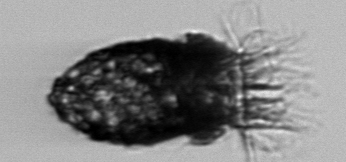
Label: Stenosemella_pacifica